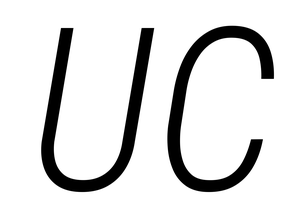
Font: Roboto-Italic_Condensed_Light_Italic